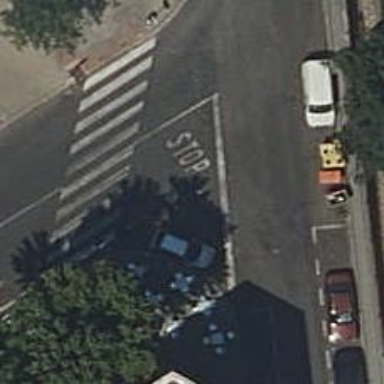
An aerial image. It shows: Marked crossing on the road.